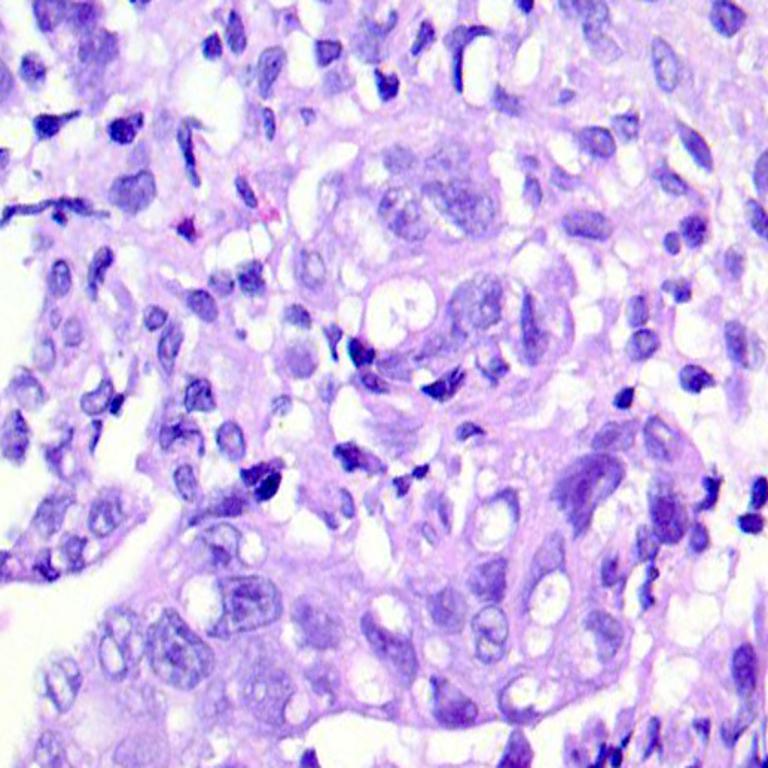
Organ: colon
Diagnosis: adenocarcinomas